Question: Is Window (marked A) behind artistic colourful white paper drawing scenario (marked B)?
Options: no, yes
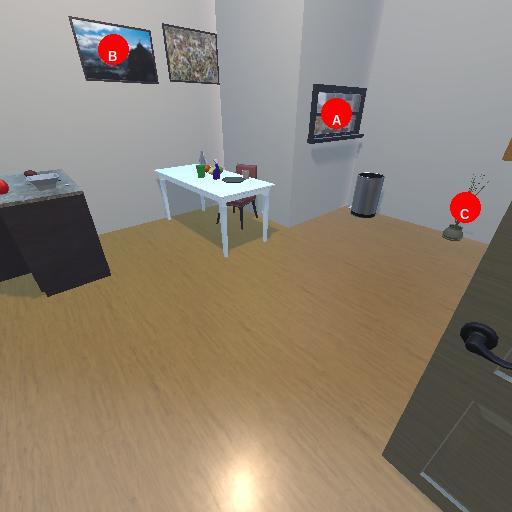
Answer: no